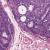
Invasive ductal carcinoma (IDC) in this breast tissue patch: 0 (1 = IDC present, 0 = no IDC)